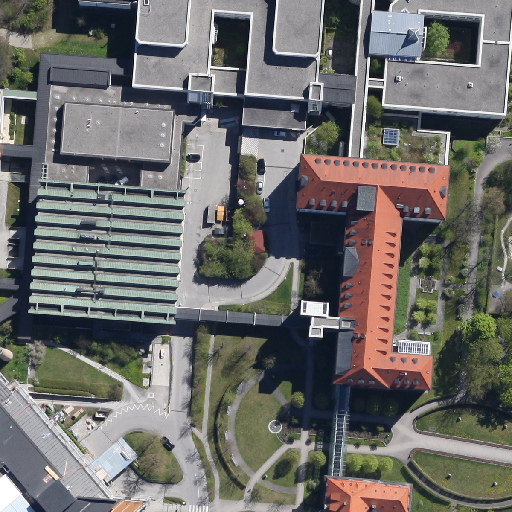
Referring expression: unpaved road